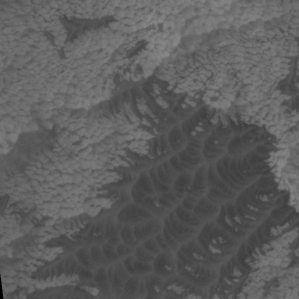
Label: non_frost